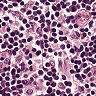
Metastatic tissue present: no